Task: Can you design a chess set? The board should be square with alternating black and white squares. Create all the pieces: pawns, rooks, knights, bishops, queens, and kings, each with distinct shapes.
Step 1449:
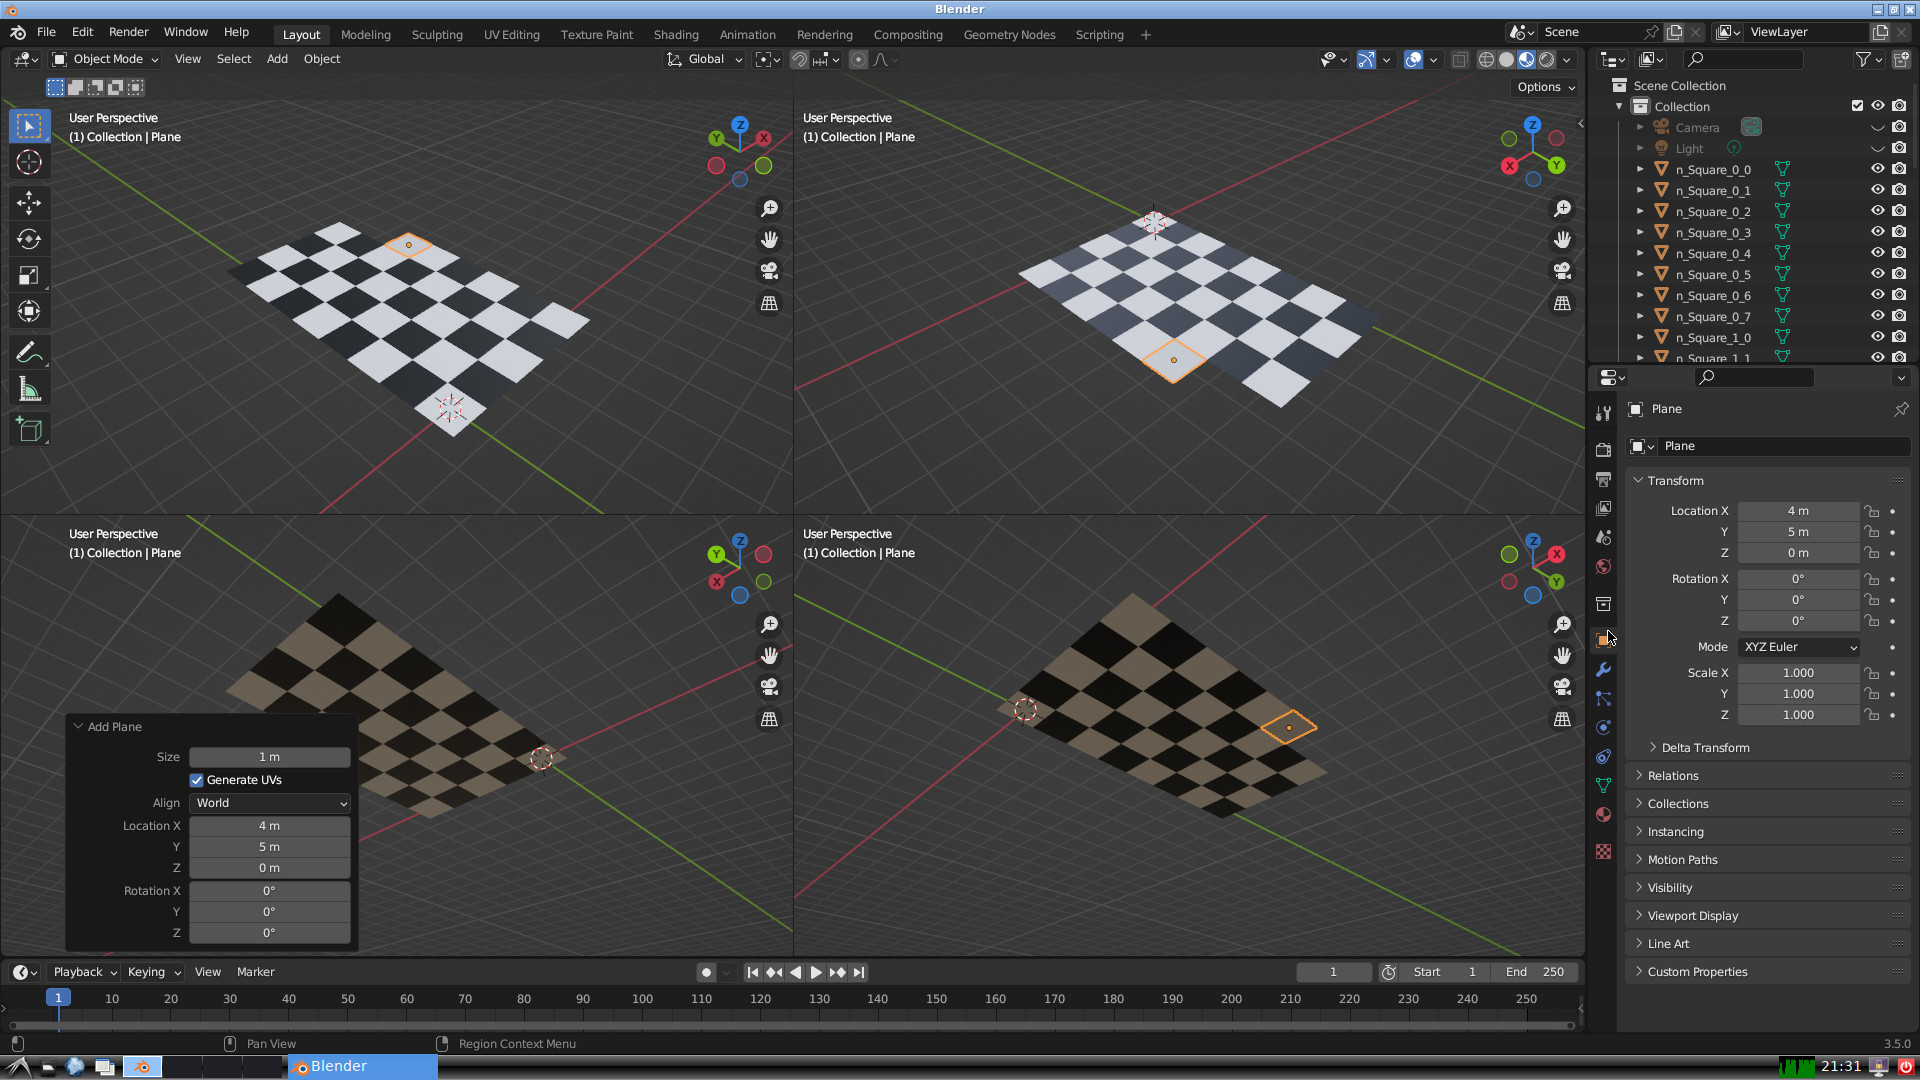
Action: {"mouse_move": [1732, 445]}